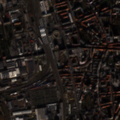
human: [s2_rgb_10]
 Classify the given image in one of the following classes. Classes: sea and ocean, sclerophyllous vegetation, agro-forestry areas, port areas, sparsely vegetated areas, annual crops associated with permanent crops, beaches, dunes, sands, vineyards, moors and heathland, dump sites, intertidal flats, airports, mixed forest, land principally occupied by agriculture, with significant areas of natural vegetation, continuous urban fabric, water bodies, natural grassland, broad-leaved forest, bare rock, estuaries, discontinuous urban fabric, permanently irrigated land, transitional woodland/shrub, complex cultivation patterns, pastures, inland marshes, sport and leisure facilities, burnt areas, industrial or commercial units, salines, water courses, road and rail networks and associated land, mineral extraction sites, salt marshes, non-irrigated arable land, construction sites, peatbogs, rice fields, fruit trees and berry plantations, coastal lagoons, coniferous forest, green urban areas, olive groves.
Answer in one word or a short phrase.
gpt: continuous urban fabric, discontinuous urban fabric, industrial or commercial units, road and rail networks and associated land, non-irrigated arable land